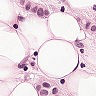
Metastatic tissue present: yes